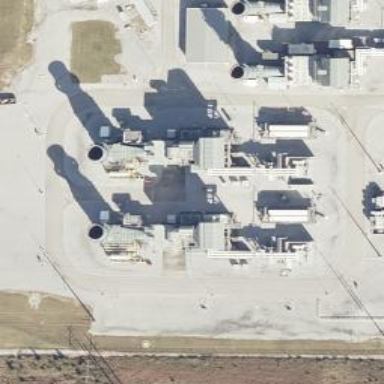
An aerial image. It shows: Gas turbine power generator.